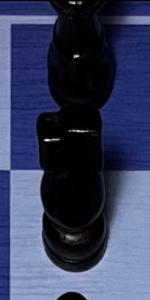
Label: Knight_Black